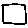
Label: square